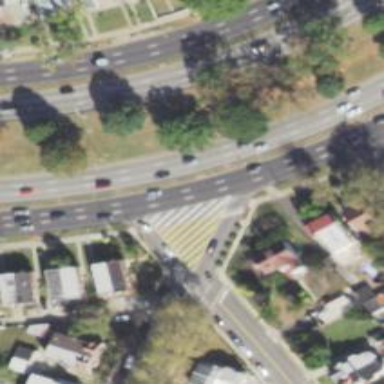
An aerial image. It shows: Marked uncontrolled road crossing.